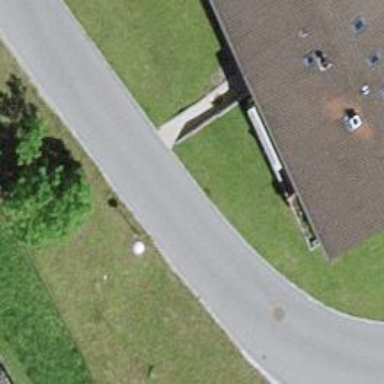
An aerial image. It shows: Smoothly paved residential road.